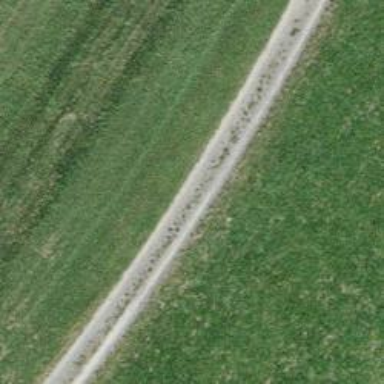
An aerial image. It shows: Track with fine gravel surface of grade2 quality.